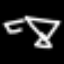
Label: hourglass